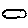
Label: cloud